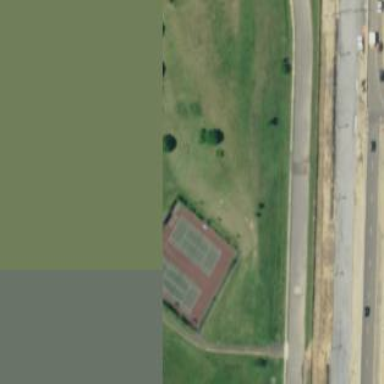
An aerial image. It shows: Tennis court in leisure pitch.